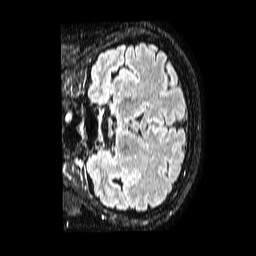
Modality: FLAIR
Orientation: coronal
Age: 46
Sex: female
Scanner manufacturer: philips
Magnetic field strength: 1.5 T
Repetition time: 4.8 s
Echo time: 0.3 s